Here is a 2-D grayscale rendering of raw bearing vibration samples (signal-to-image). Diagnose the bearing from this image, choosing from: normal, inner_race, outer_race, ball.
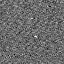
Answer: inner_race